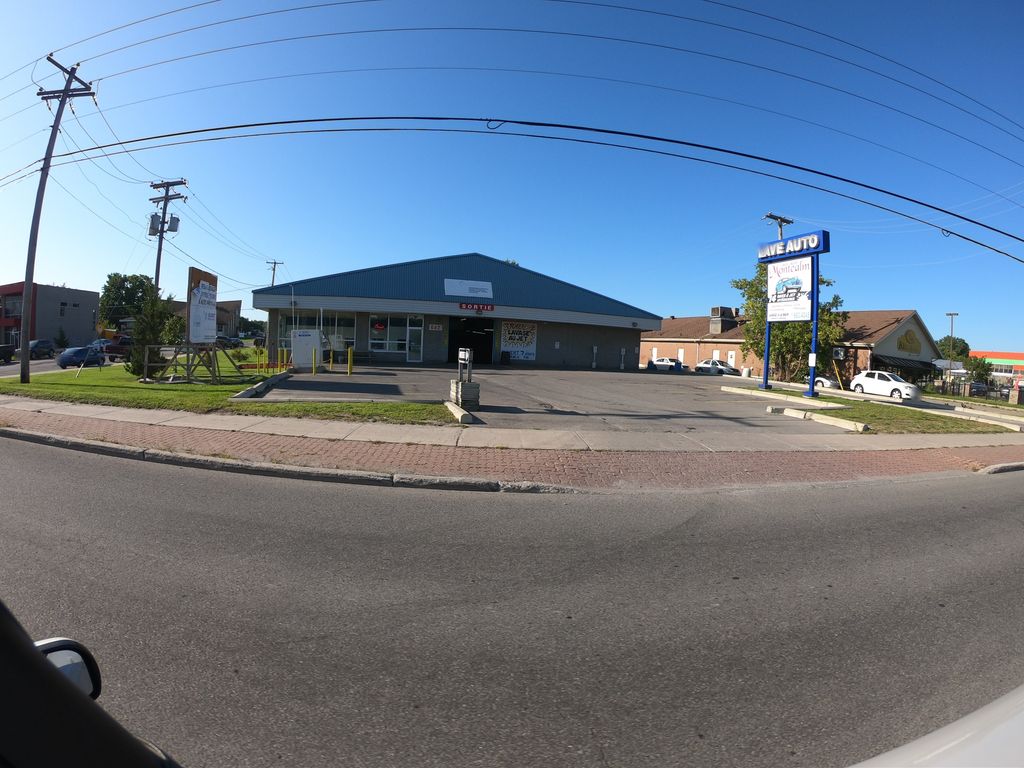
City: ottawa-gatineau